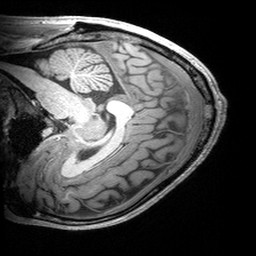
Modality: T1w
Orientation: sagittal
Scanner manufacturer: siemens
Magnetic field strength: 3 T
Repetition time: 2.53 s
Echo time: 0.00299 s